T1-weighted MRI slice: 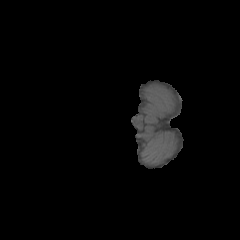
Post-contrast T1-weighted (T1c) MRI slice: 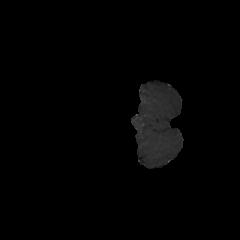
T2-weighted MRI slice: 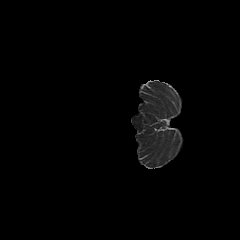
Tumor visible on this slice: no